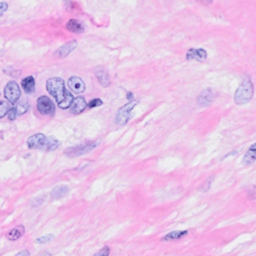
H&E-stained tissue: Breast